Brain MRI, t1w sequence, axial 2D slice.
Patient: age 35, sex F, weight 78 kg, height 1.78 m
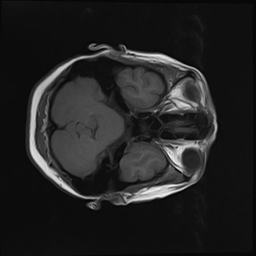